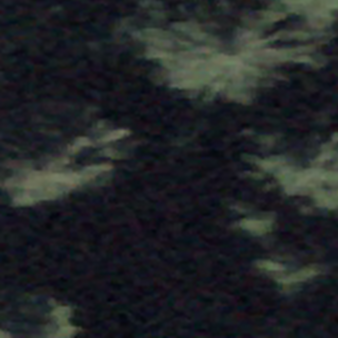
Label: other